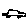
Label: car